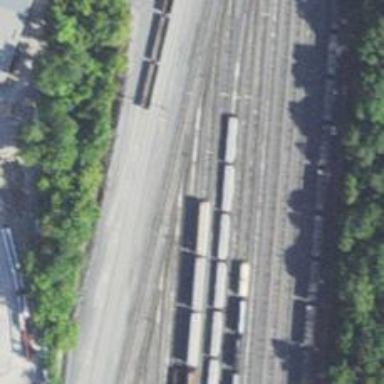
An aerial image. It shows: Railway yard used for servicing trains.